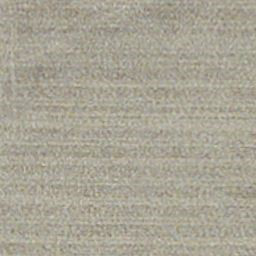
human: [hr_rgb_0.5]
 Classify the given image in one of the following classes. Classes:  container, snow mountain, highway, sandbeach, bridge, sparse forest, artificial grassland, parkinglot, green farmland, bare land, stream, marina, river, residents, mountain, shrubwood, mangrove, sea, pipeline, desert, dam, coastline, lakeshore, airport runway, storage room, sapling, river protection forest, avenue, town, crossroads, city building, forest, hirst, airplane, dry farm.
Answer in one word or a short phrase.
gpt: dry farm